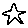
Label: star